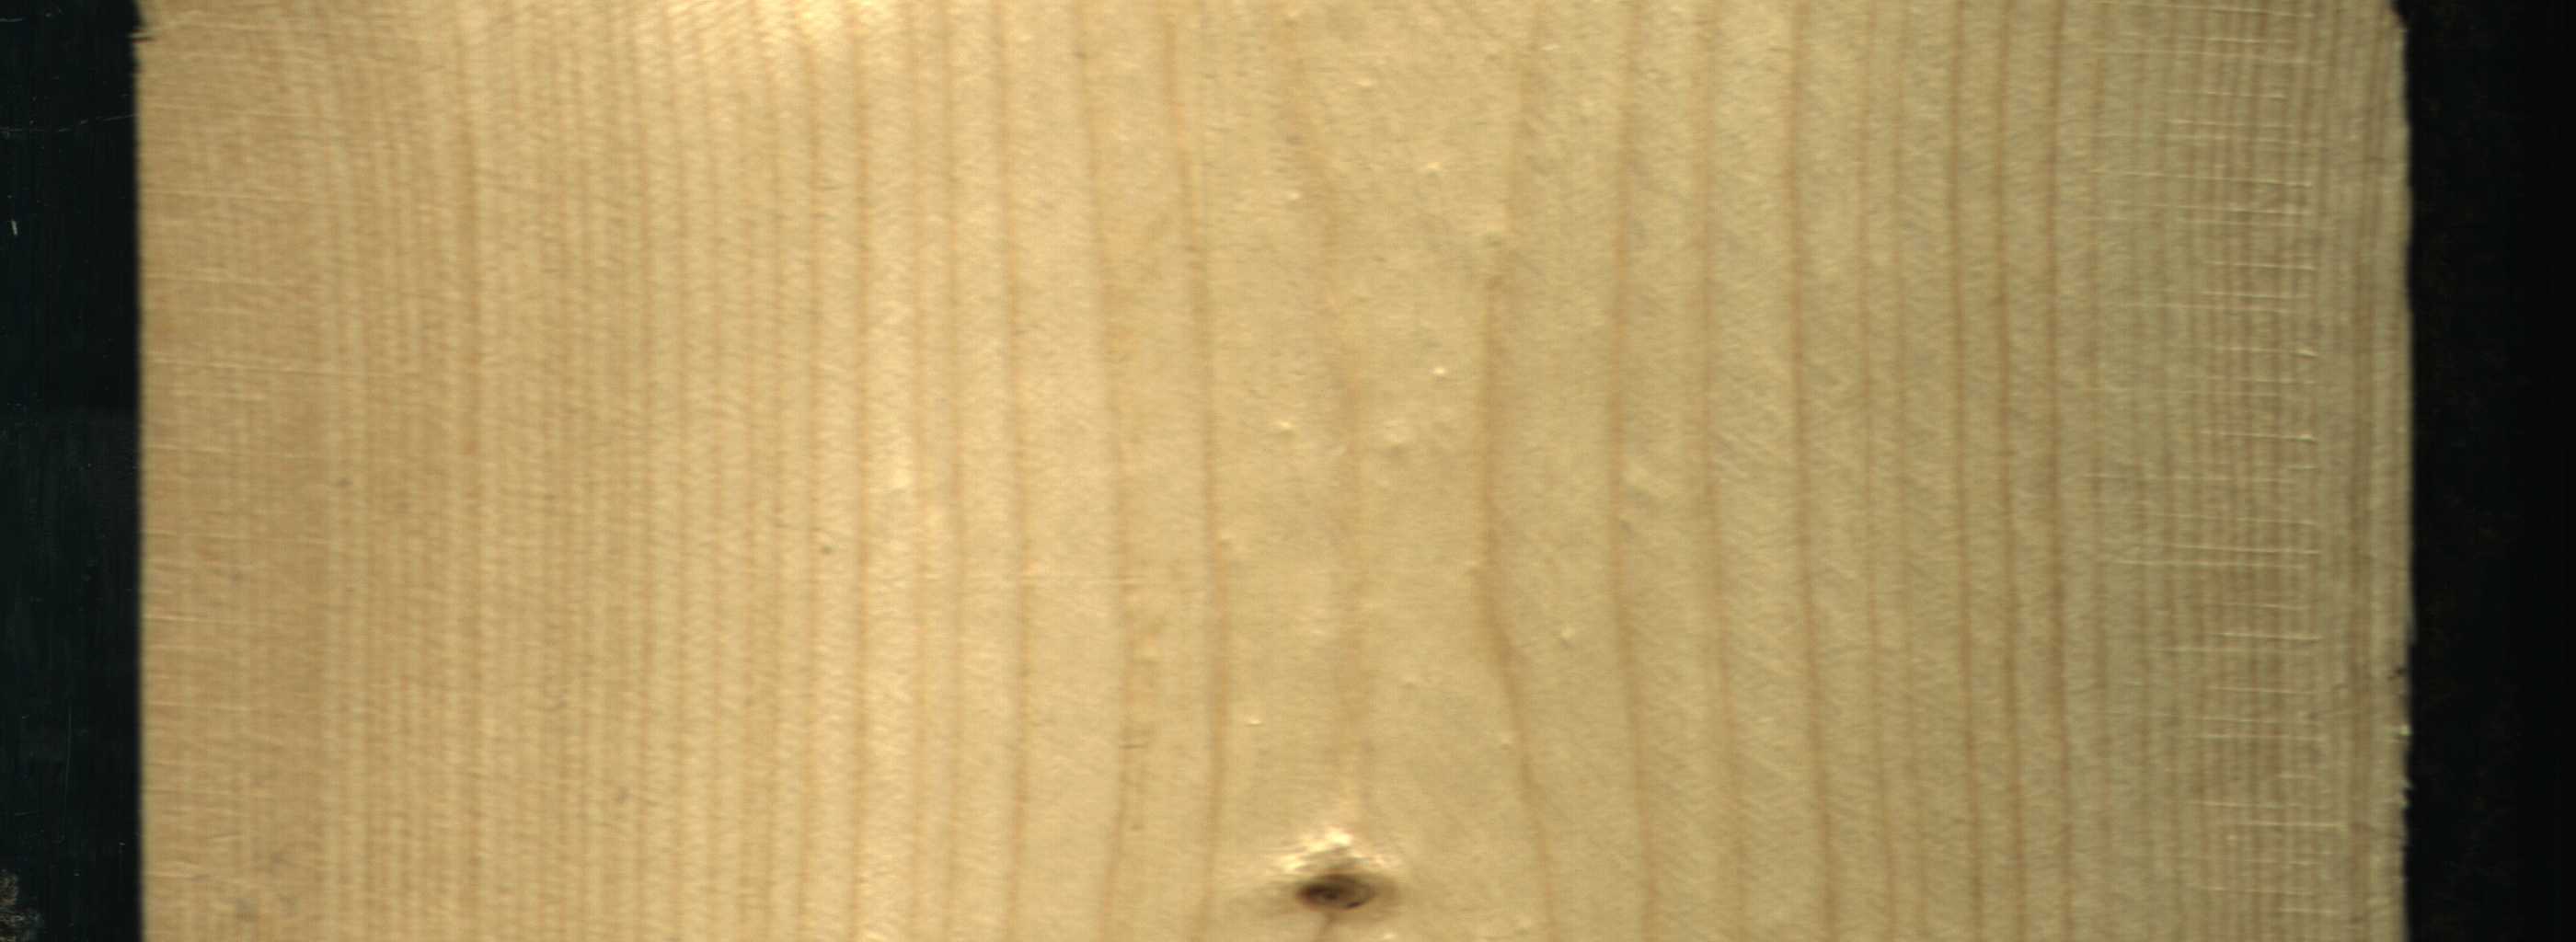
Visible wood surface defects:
Dead_Knot